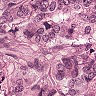
Metastatic tissue present: yes